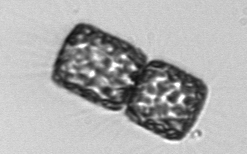
Label: Lauderia_annulata